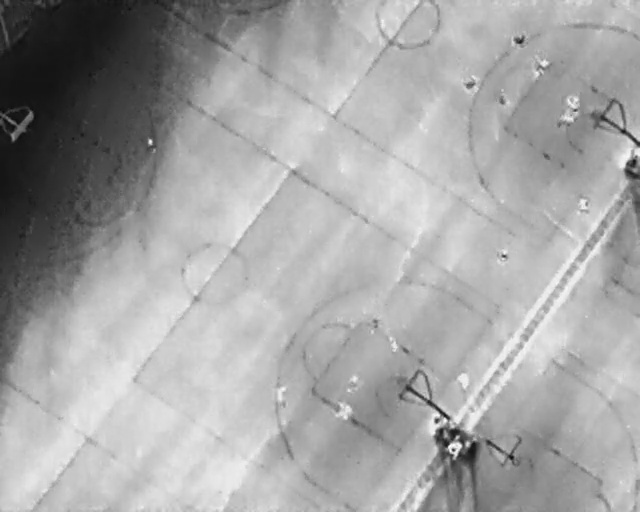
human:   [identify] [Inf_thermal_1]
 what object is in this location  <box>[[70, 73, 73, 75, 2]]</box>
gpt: <ref>1 medium person at the bottom right</ref>